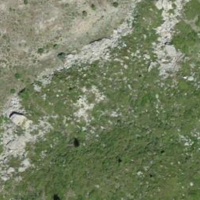
EUNIS habitat code: 26
Species observed at this site:
Pontia callidice